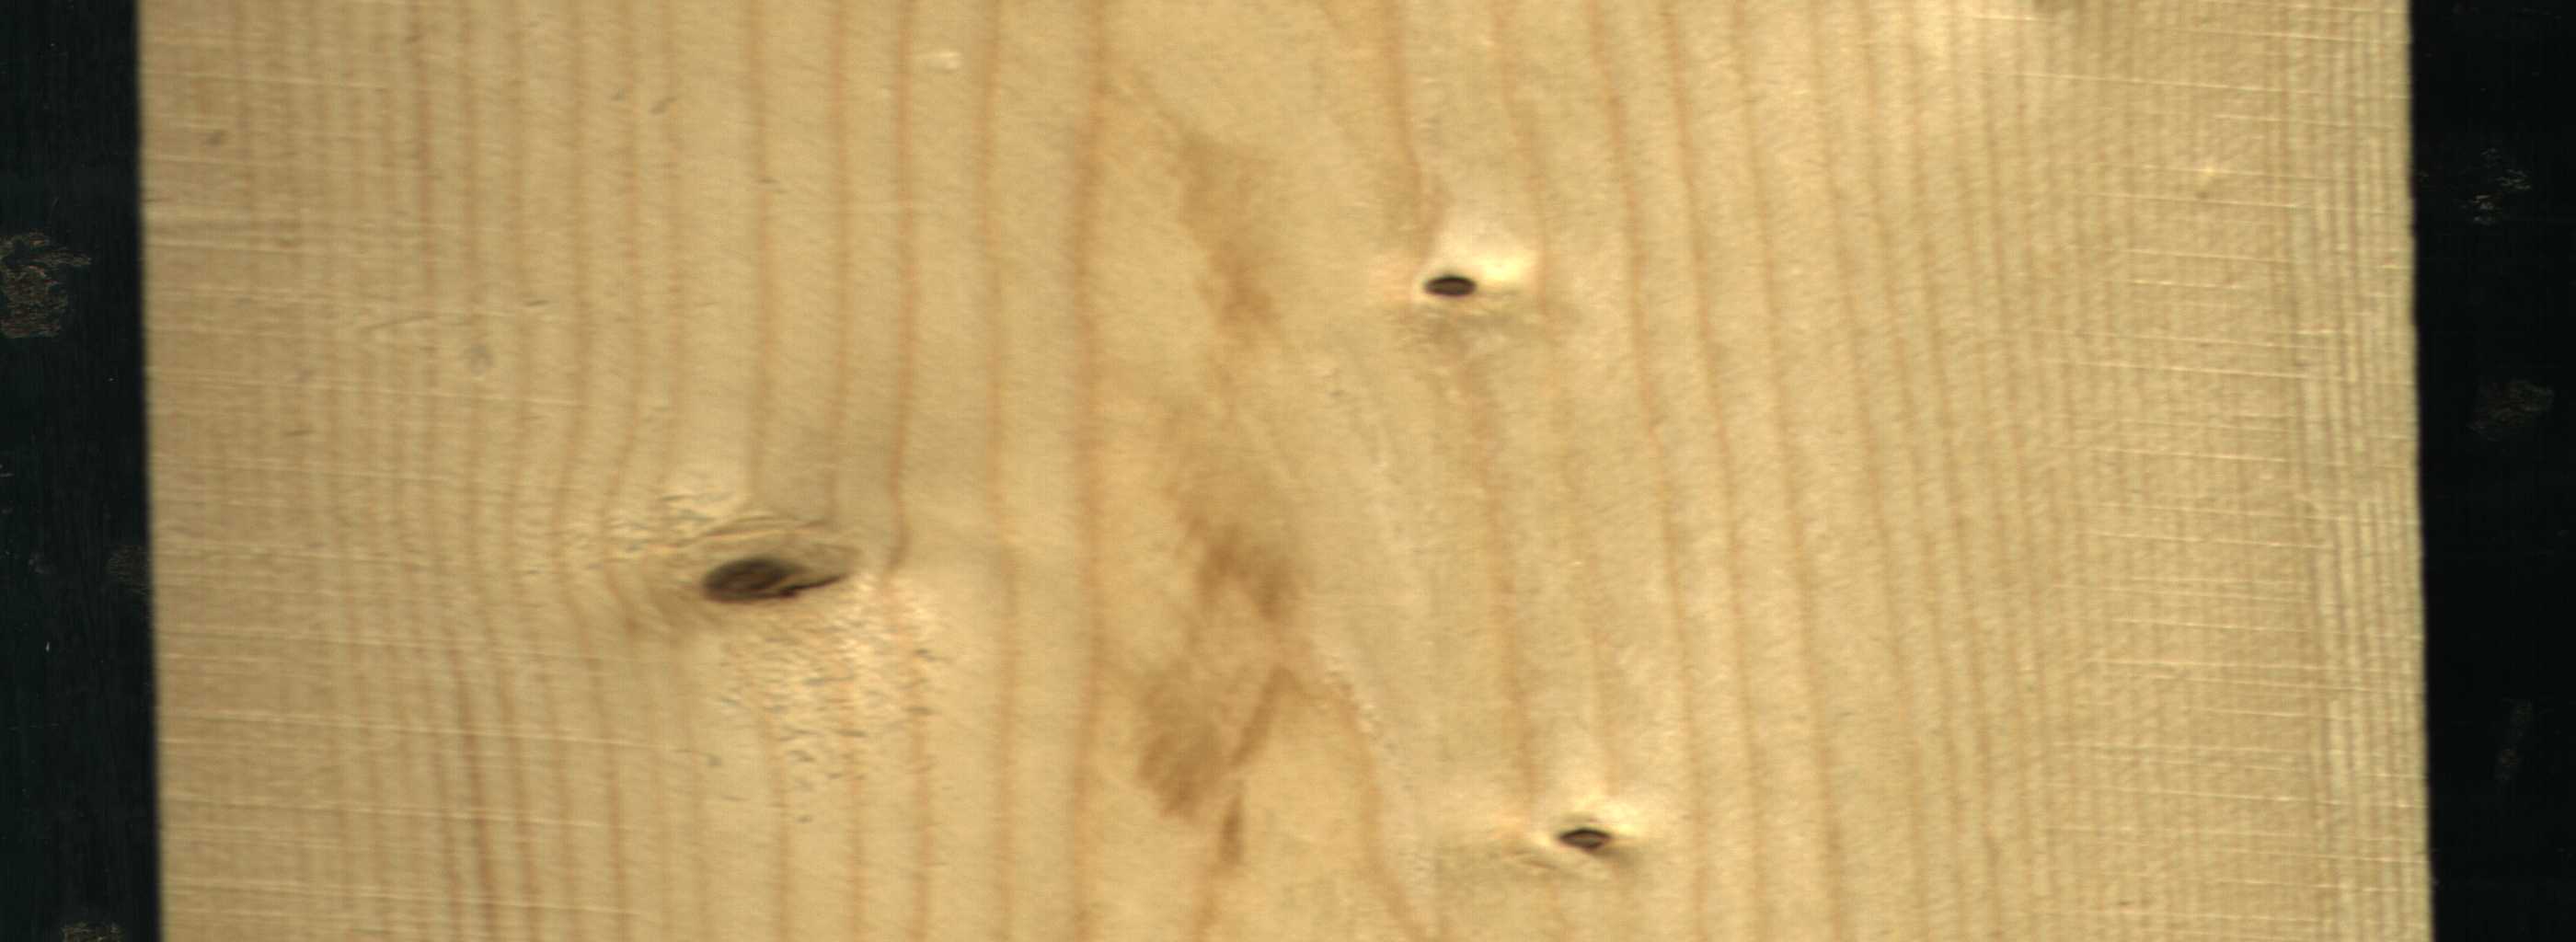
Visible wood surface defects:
Dead_Knot
Dead_Knot
Dead_Knot